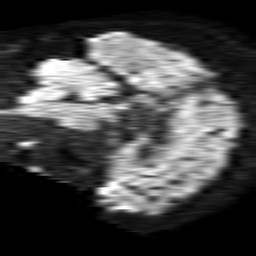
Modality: TRACE
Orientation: sagittal
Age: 54
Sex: male
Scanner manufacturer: philips
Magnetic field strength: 1.5 T
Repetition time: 4.6 s
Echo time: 0.08631 s